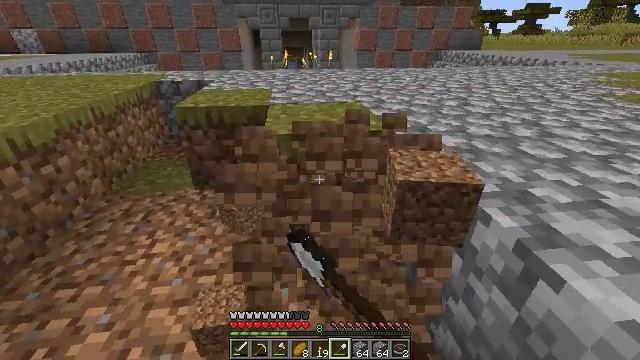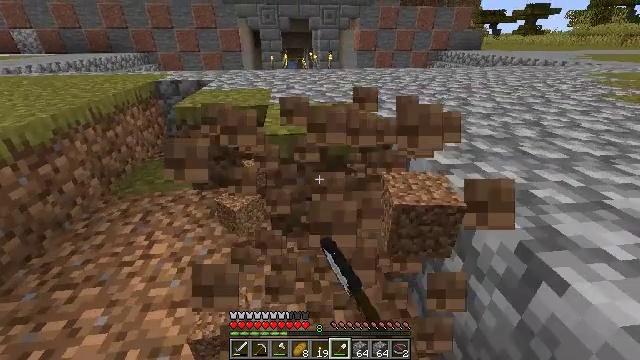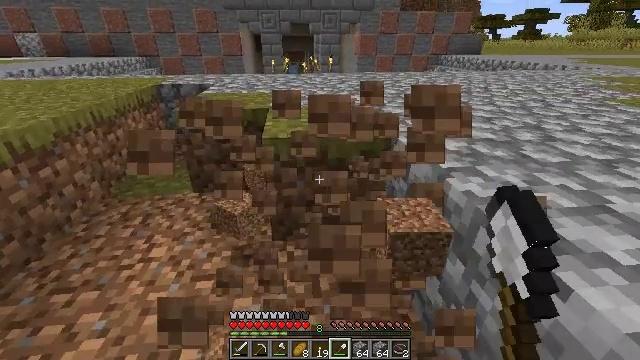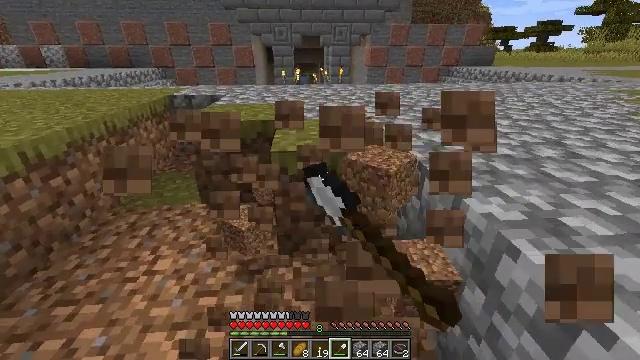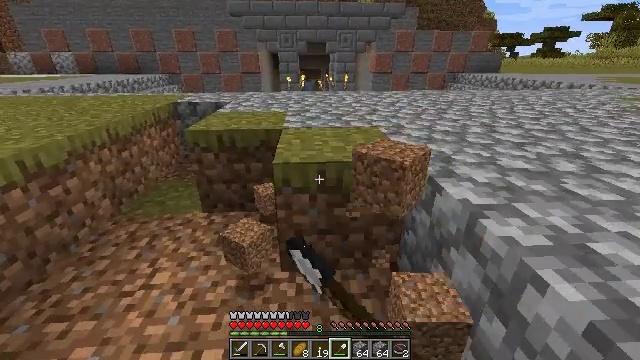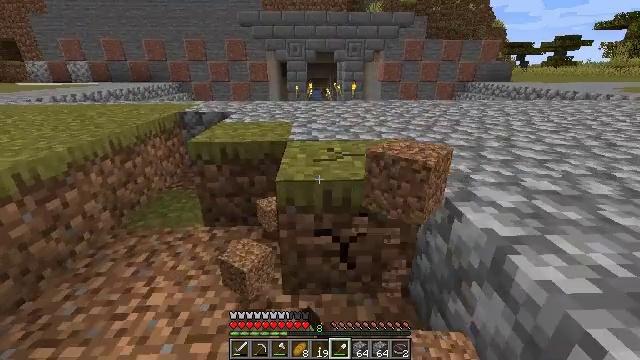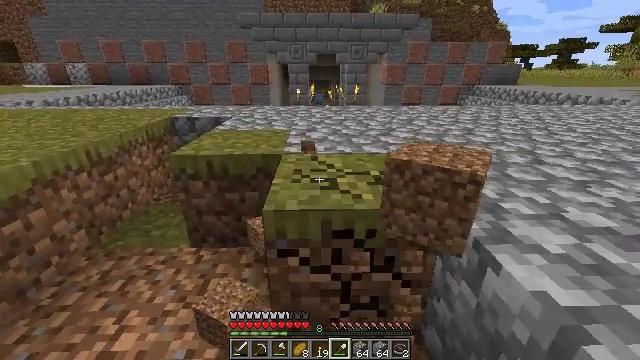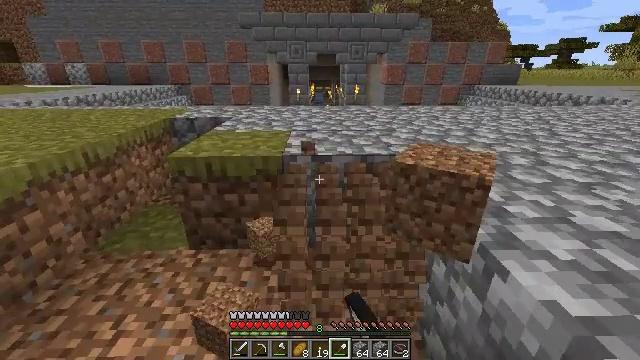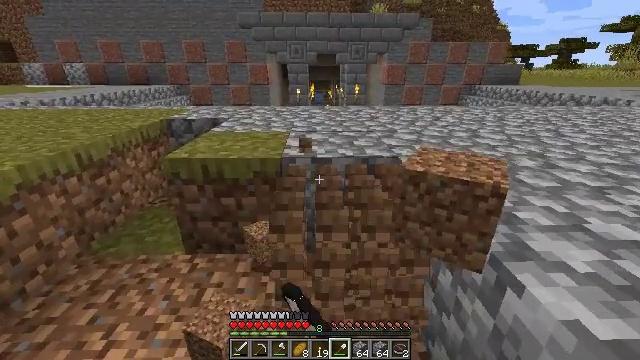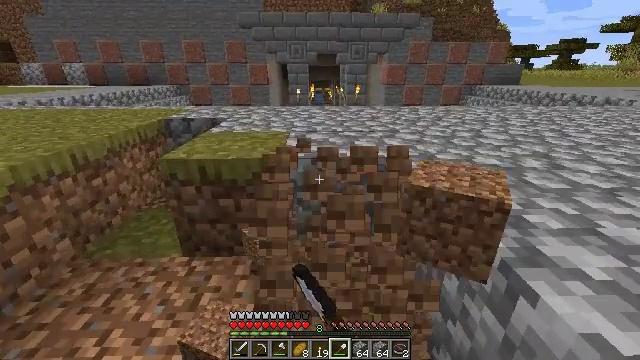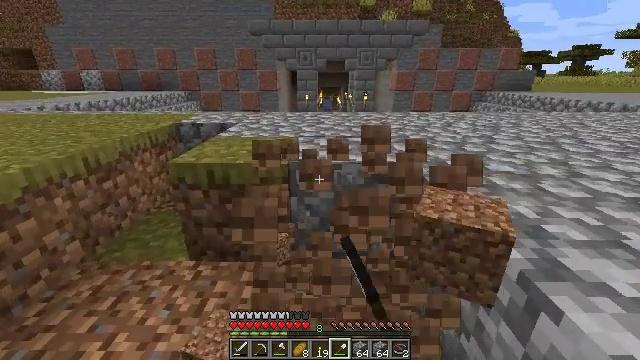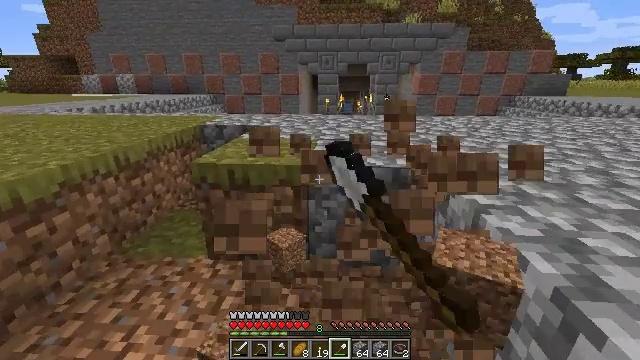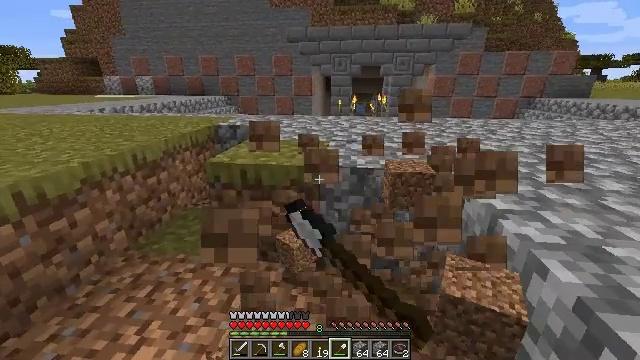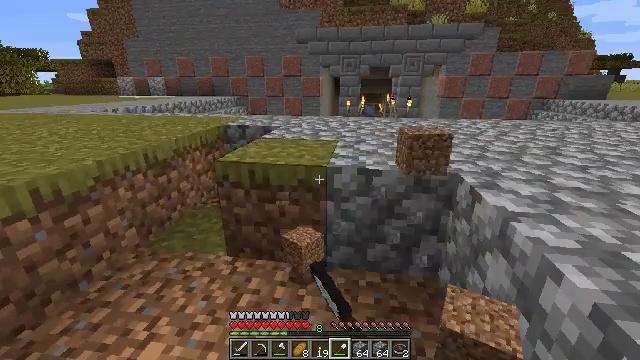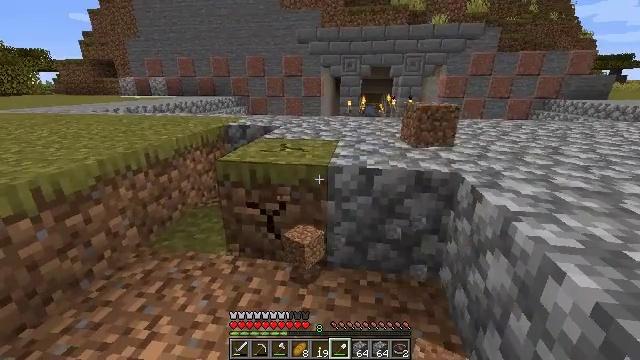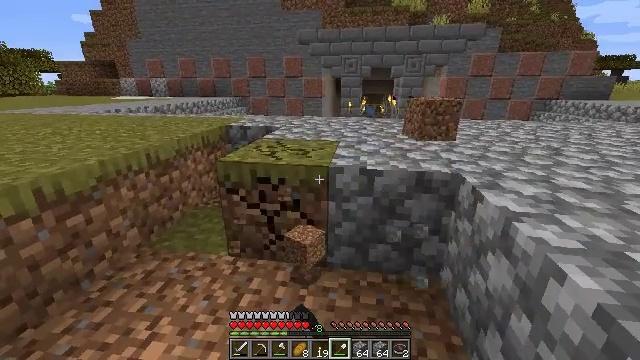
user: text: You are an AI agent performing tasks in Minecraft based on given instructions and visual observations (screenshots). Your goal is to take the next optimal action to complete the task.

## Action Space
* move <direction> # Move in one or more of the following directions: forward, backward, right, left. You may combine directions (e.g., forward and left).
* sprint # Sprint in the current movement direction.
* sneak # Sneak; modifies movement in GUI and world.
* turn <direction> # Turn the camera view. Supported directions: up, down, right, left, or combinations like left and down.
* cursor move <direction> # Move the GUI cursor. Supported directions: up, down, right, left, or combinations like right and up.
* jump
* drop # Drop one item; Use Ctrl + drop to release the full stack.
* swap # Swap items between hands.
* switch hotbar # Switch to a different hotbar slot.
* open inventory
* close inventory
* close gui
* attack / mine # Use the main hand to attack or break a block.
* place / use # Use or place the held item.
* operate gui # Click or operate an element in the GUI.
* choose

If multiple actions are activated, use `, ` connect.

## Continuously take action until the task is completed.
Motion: motion action
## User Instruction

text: Dig up the grass block for dirt.
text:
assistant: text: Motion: attack / mine
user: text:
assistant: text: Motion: attack / mine
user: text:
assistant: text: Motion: move forward, turn left and up, attack / mine
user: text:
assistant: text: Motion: move forward, turn left and up, attack / mine
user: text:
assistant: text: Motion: move forward, turn left and up, attack / mine
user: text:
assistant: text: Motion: move forward, attack / mine
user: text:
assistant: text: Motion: attack / mine
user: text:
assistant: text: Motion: attack / mine
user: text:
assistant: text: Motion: attack / mine
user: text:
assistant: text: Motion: turn left and up, attack / mine
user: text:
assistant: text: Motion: turn left, attack / mine
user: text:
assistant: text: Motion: turn left, attack / mine
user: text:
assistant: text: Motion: turn left, attack / mine
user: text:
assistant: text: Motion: attack / mine
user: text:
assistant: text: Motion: attack / mine
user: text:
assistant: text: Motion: attack / mine
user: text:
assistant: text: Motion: attack / mine
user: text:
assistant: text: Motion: move forward, attack / mine
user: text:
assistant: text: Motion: move forward, attack / mine
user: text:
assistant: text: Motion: move forward, attack / mine
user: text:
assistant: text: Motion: move forward
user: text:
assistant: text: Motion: move forward
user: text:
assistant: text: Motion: move forward
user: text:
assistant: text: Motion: move forward, turn right and down
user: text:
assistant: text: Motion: move forward, turn right and down
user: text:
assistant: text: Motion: move forward, turn right and down
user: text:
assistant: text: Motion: move forward, turn right
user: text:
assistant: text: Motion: move forward, turn right and up, jump
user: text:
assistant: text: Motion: move forward, turn right, jump
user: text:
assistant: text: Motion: move forward, jump